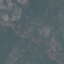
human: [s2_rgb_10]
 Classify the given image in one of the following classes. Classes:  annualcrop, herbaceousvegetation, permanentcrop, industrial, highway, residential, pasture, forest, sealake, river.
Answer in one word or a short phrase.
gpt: HerbaceousVegetation